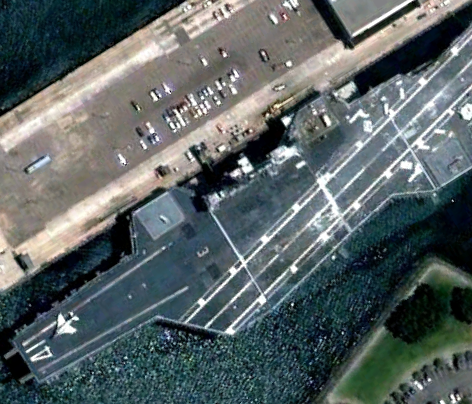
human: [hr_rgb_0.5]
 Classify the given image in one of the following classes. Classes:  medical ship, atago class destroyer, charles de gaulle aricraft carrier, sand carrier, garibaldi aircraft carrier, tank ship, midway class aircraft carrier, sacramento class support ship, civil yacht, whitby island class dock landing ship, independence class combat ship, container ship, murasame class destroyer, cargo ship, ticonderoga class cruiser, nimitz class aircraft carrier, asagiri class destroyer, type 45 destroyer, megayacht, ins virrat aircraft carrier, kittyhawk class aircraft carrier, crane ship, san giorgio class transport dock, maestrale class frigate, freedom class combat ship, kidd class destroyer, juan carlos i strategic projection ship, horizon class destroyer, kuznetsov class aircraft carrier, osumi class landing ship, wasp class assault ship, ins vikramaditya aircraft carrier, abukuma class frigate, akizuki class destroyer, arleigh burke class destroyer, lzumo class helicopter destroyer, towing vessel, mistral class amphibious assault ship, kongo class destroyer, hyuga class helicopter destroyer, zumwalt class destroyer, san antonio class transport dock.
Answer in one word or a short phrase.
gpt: Midway class aircraft carrier